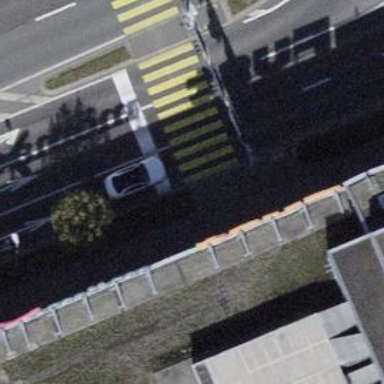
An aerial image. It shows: Footway with zebra crossing.